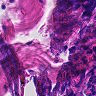
Metastatic tissue present: no